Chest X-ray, PA view. Patient: 37 years old, sex F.
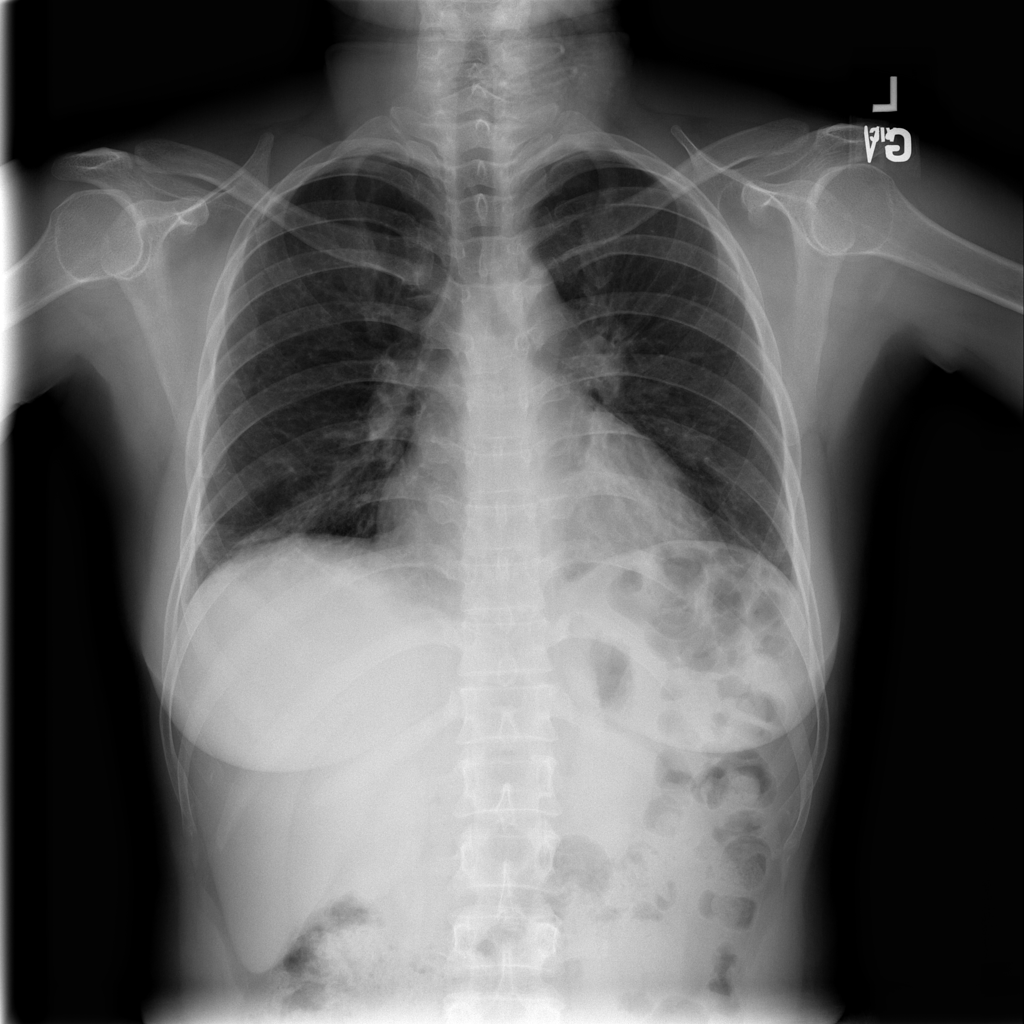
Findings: No Finding